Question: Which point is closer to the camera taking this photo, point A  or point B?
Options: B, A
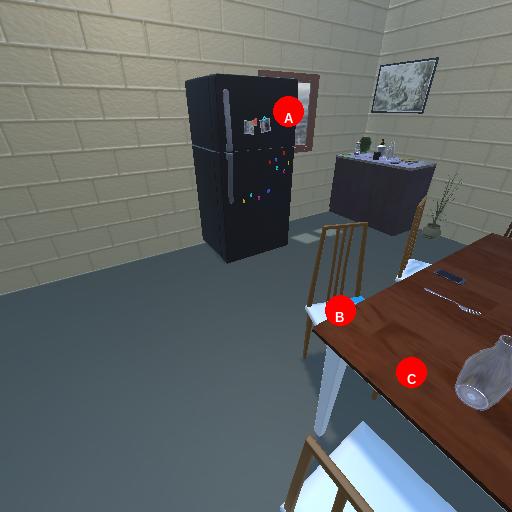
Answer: B